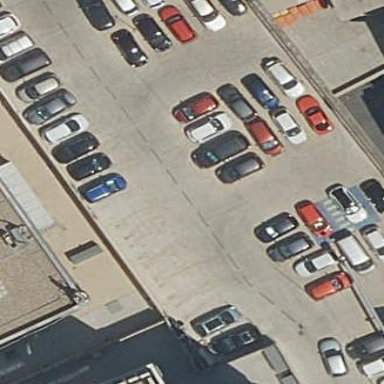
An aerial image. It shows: Parking area situated on brownfield site.